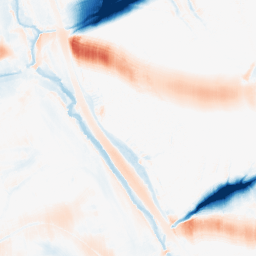
Category: morphological
Decomposition family: morphological_ellipse
Decomposition parameters: operation: average
width: 50
height: 20
Upsampling method: bicubic_16x
Upsampling parameters: scale: 16
Upsampling scale: 16